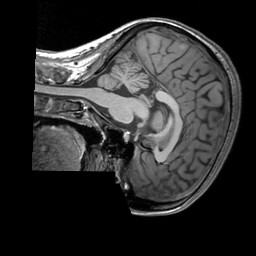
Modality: T1w
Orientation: sagittal
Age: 24
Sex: female
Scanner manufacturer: siemens
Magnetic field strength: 3 T
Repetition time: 2.3 s
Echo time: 0.00303 s